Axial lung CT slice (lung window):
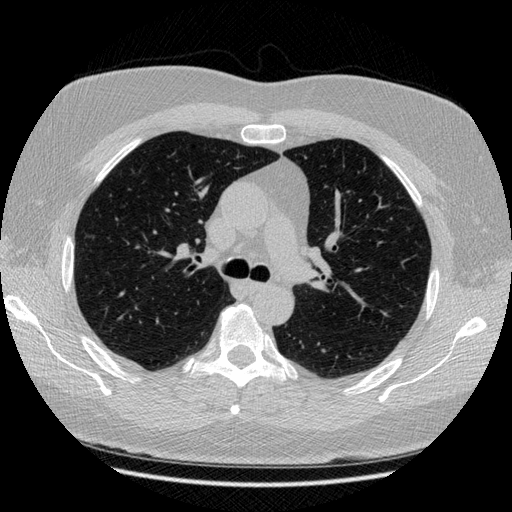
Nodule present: no